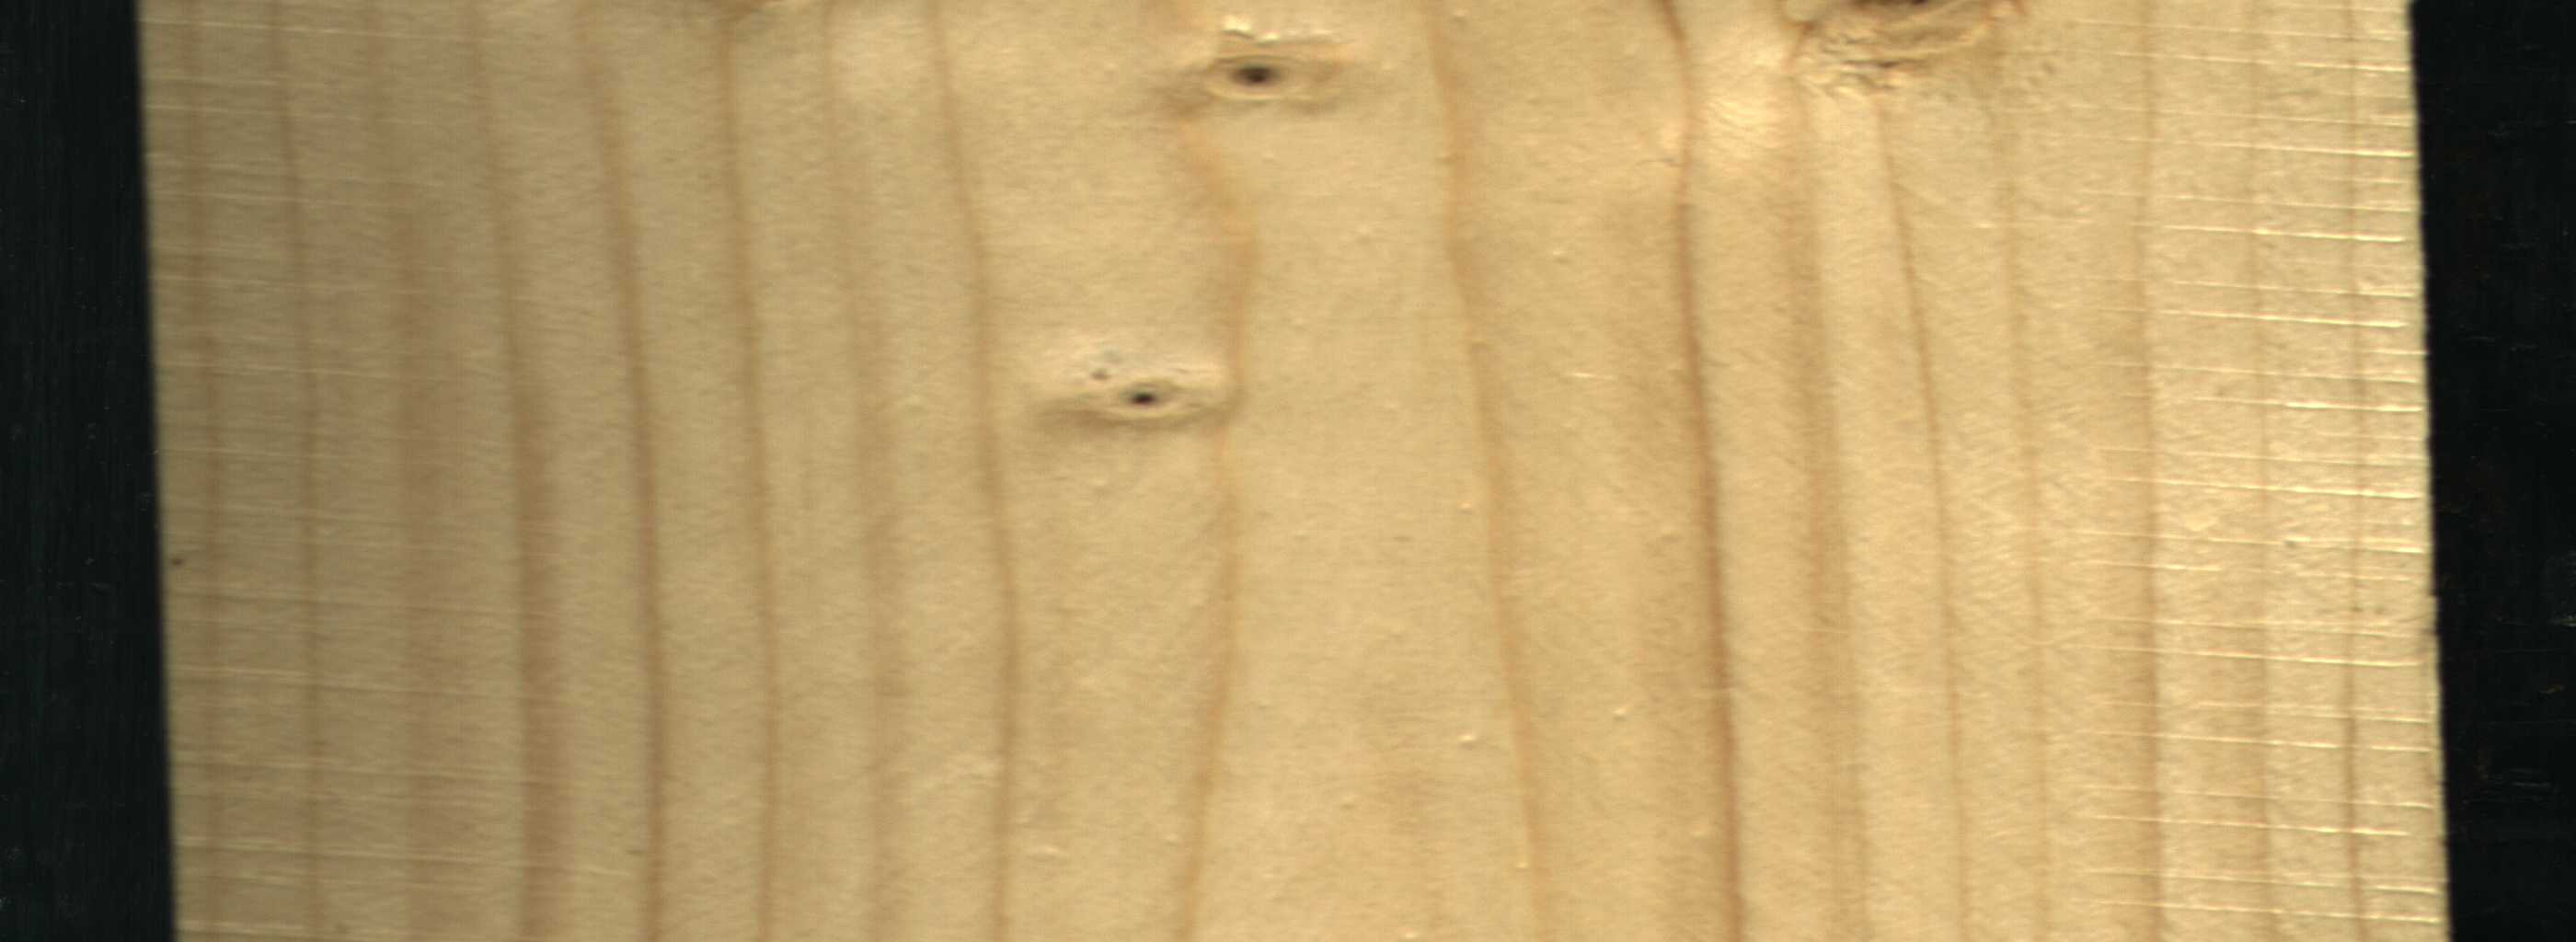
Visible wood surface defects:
Live_Knot
Live_Knot
Live_Knot